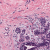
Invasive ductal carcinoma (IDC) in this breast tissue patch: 0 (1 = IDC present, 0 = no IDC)